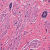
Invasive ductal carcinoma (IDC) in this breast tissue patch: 0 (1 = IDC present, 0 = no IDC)